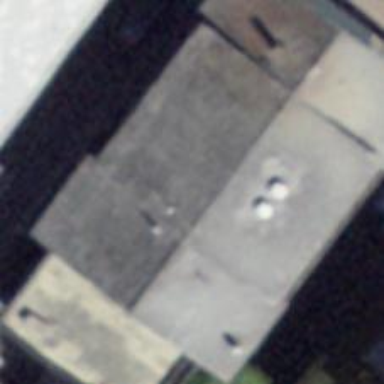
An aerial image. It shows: Restaurant.